You are looking at the continuous-wavelet transform of a rotating shaft's vibration signal. Based on the visible evidence, which rotor condition applies: normal, misalignment, unbalance, looseness?
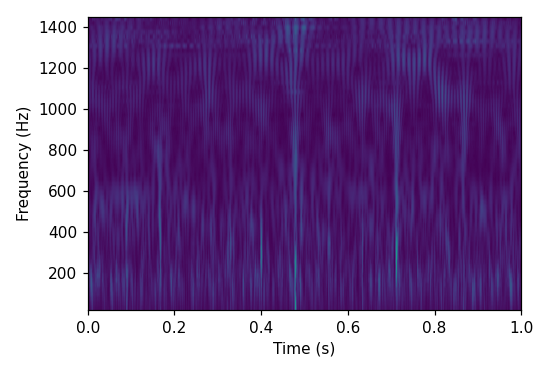
Answer: normal